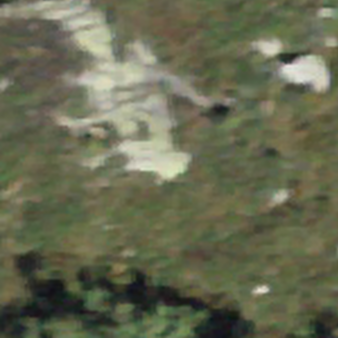
Label: other